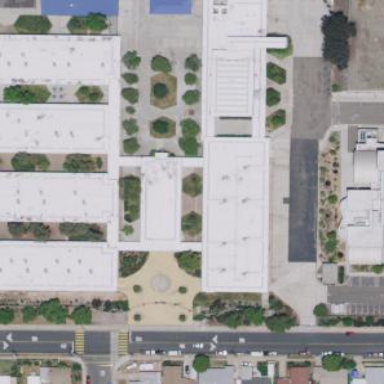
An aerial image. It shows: Educational building.